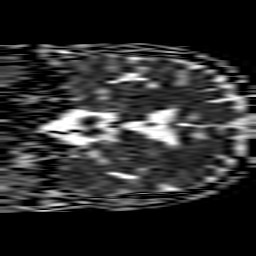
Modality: ADC
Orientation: coronal
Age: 63
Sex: male
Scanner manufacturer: philips
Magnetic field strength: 1.5 T
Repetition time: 3.648 s
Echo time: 0.09255 s